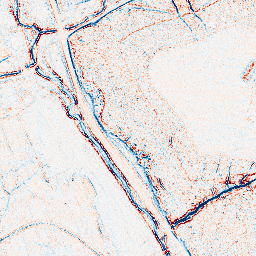
Category: edge_preserving
Decomposition family: bilateral
Decomposition parameters: d: 5
sigma_color: 100
sigma_space: 75
Upsampling method: cubic_catmull_rom
Upsampling parameters: scale: 2
Upsampling scale: 2